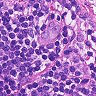
Metastatic tissue present: no